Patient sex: F
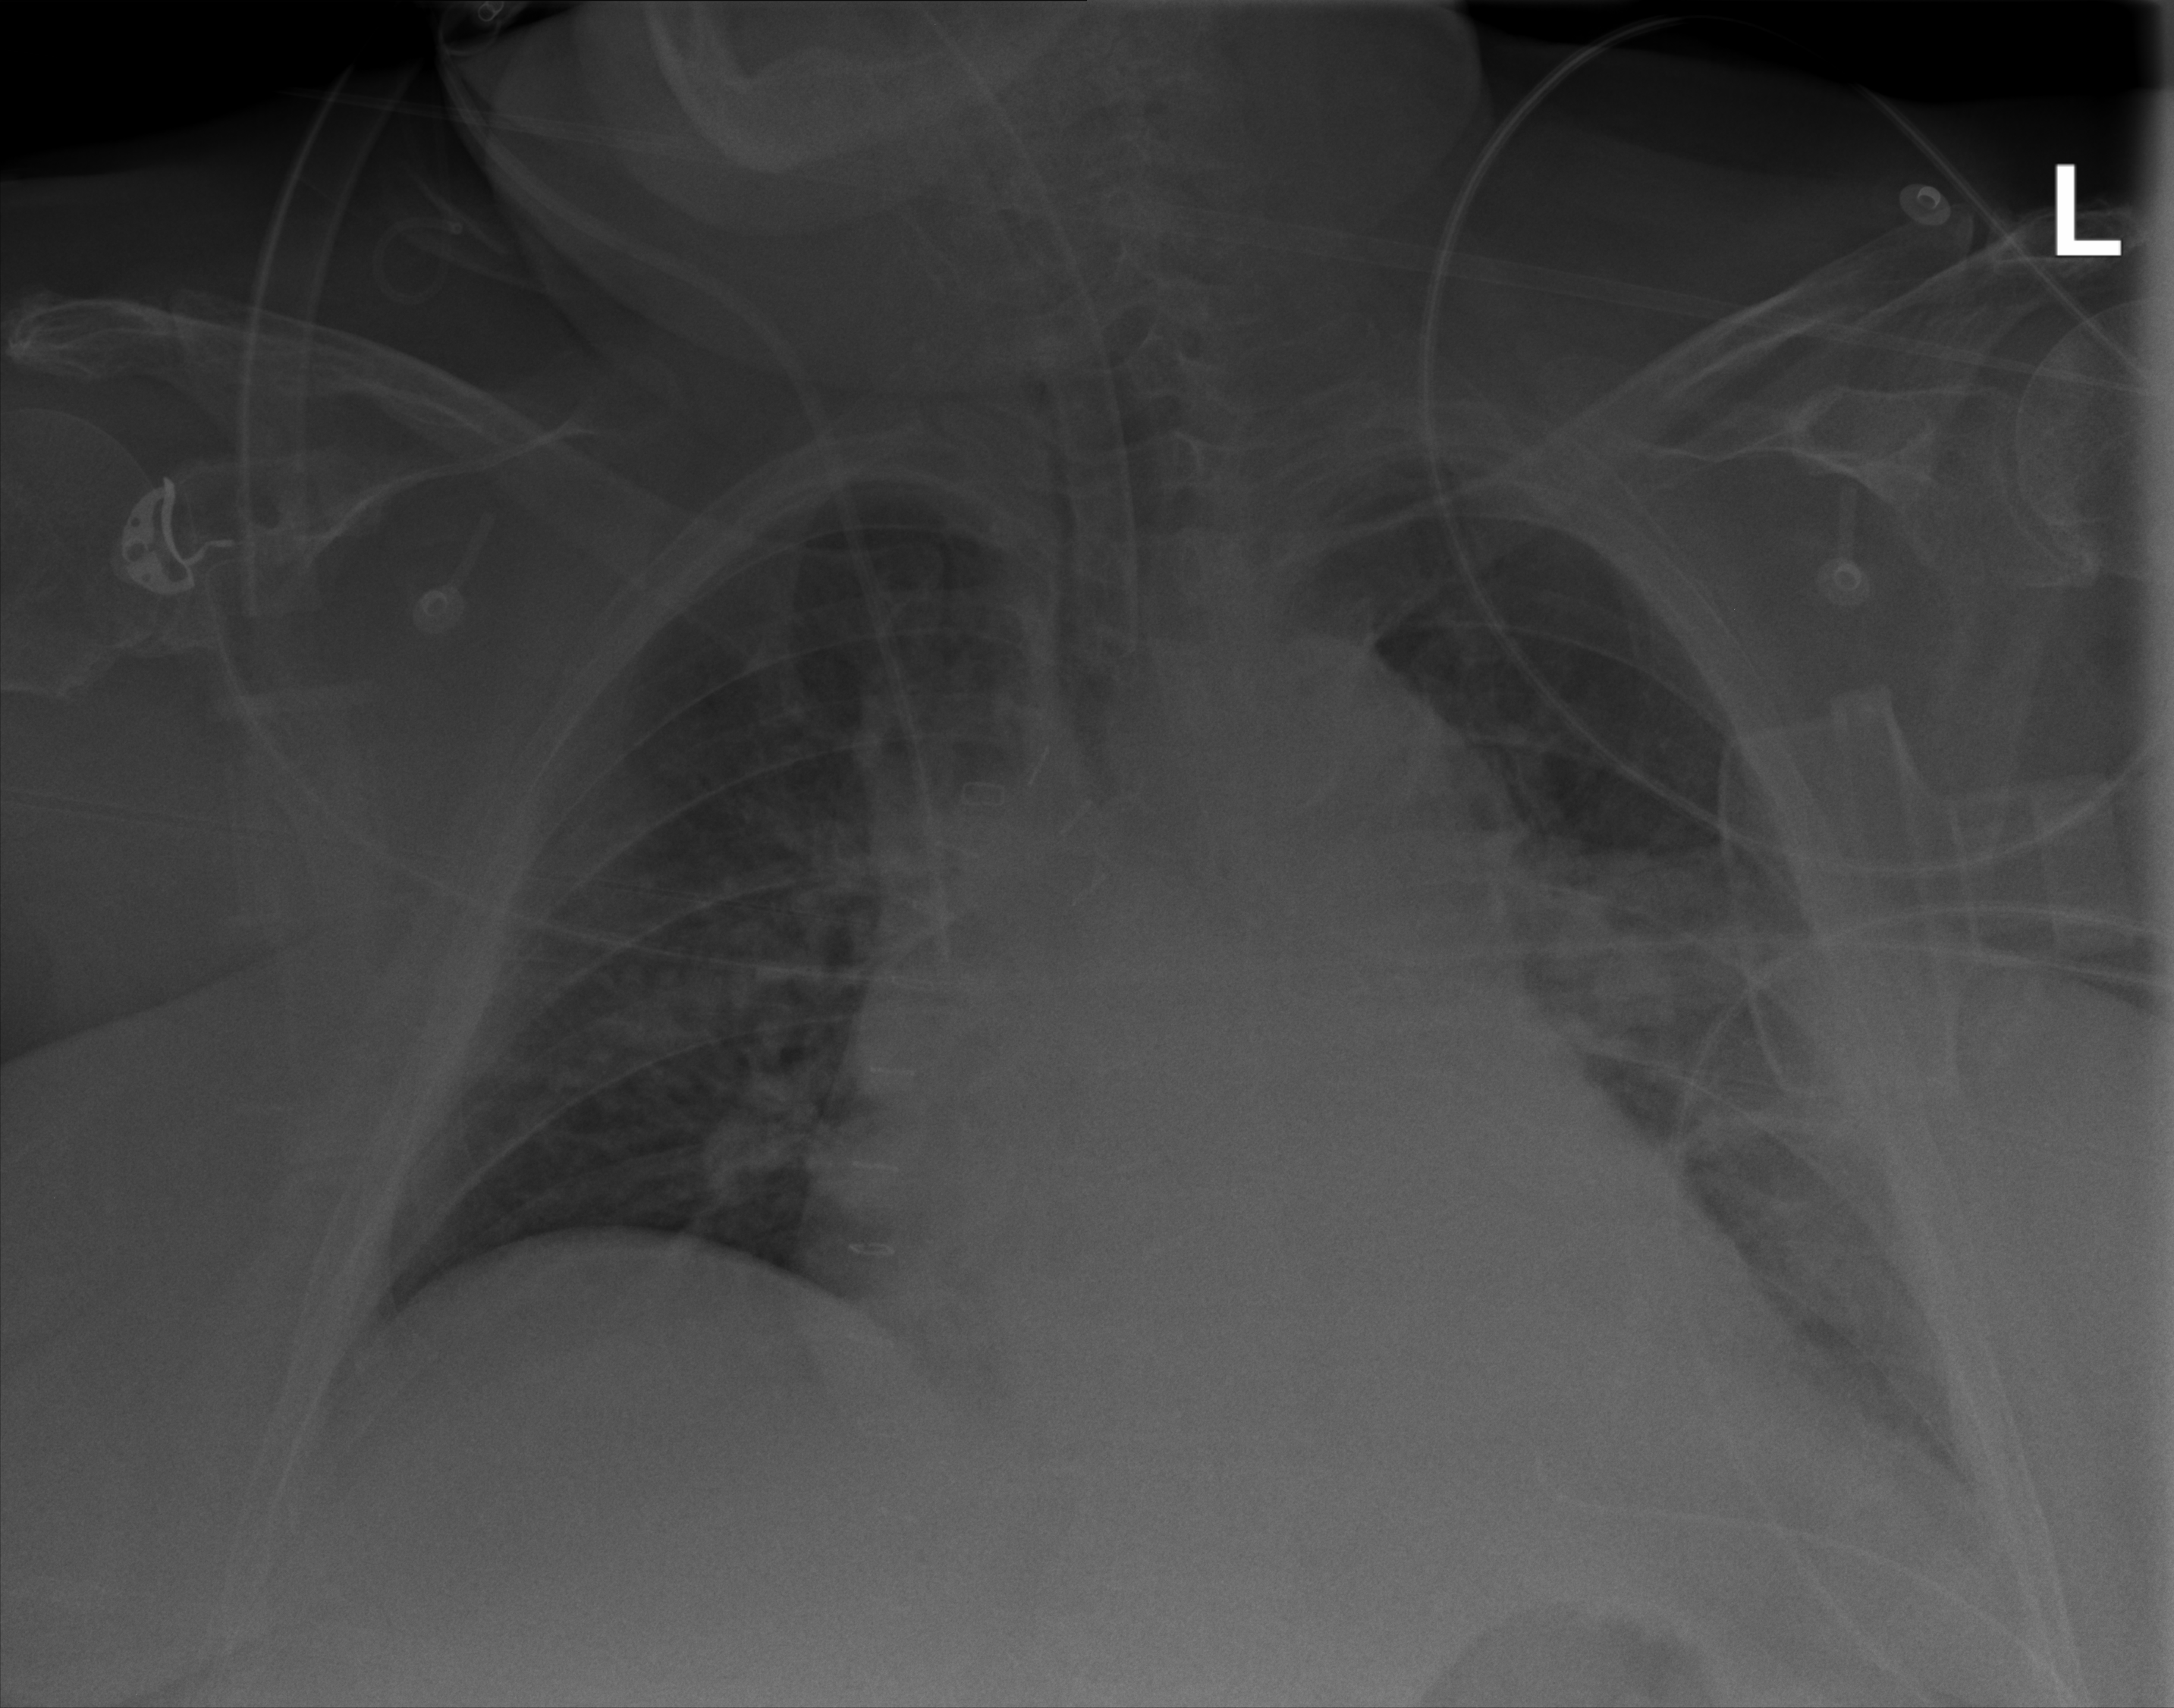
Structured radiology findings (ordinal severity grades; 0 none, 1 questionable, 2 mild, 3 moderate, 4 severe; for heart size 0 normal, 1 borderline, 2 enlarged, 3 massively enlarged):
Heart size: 2
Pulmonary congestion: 2
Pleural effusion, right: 0
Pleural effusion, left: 0
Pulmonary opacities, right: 0
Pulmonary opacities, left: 0
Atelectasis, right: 0
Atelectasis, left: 2